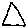
Label: triangle